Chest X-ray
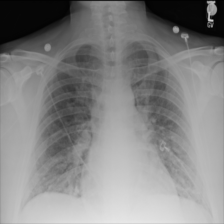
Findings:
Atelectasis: negative
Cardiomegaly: negative
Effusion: negative
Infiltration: negative
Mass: negative
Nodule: negative
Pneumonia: negative
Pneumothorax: negative
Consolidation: negative
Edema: negative
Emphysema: negative
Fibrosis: negative
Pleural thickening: negative
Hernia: negative